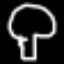
Label: mushroom